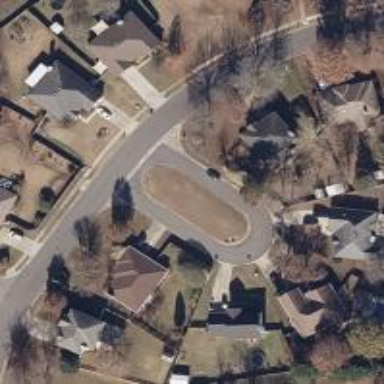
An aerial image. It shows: Residential road.